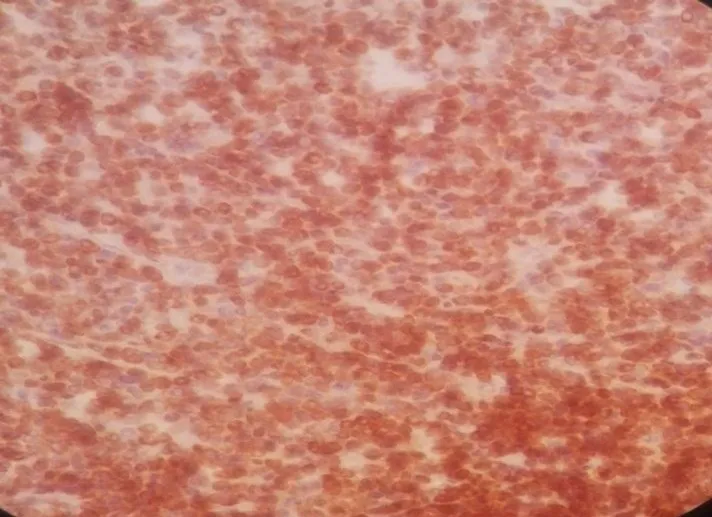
Spleen tissue biopsy, positive for BCL-2.
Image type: pathology (immunostaining)